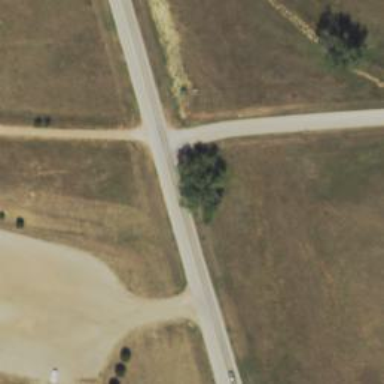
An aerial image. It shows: Stop road.